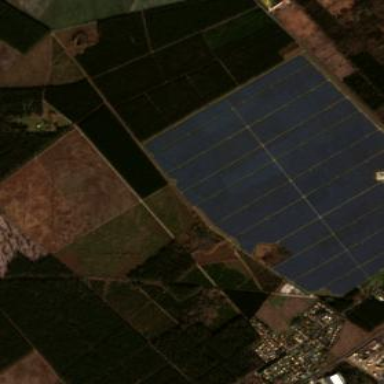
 hosting solar power plant utilizing photovoltaic technology."